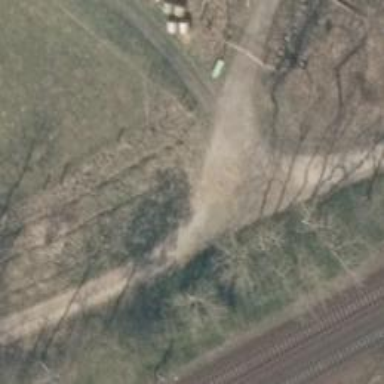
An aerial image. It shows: Gravel track with grade2 tracktype.